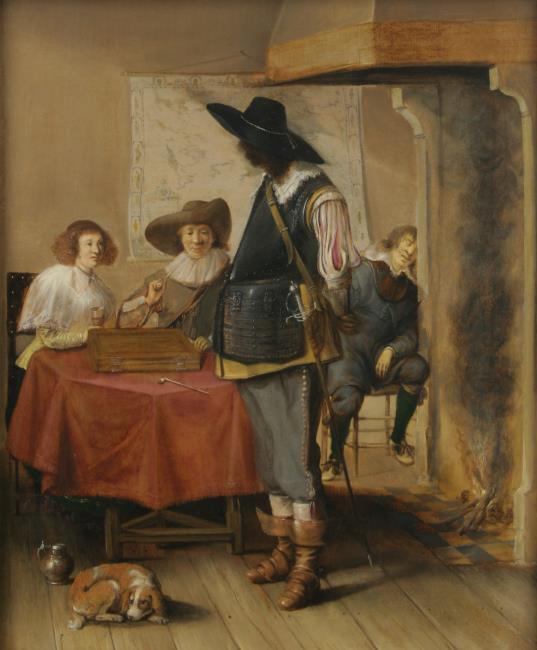
Title: Group of people by the fireplace
Artist: Aert van der Neer
Earliest date: 1632
Latest date: 1632
Genre: painting
Iconography: Tobacco
Keywords: conversation piece, interior view, woman, man, sitting, standing (position), fireplace, pipe, wine, national map, playing, dog